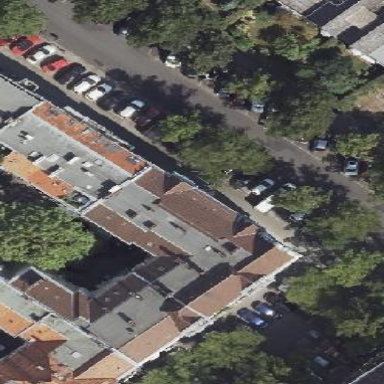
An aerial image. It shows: Diagonal street-side parking area.